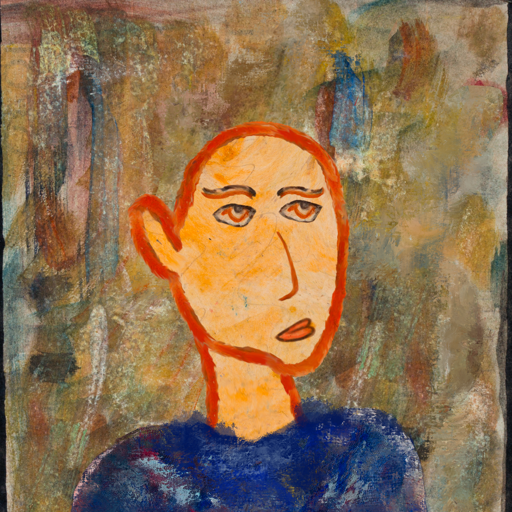
Background: Pipe, Head And Neck Side: Experience, Face Side: Experience, Bust: Irani, Hair Side: Blank, Head Accessory: Blank, Second Necklace: Blank, Necklace: Blank, Baby: Blank